Question: I'm working a few things right now, and this just won't work!
Basically what I'm trying to do is put a black opaque "screen" over my image so it's not as bright and you can read what the text on top of the image says.
Example featured here:

This is what I have currently.
'''
<div class="overlay">
<span class="front-coffee block"></span>
<p class="center">Coffee Shop</p>
</div>
div.overlay{background: black; z-index: 5; width:100%; height:100%;}
.block { display: block; }
div.popularCategory p{font-size: 24pt; color: white; margin-top:-50px}
span.front-coffee{background:url('../img/categories/coffee.jpg') no-repeat center; zoom:0.65; width:100%; height:100%; z-index: 4}
'''
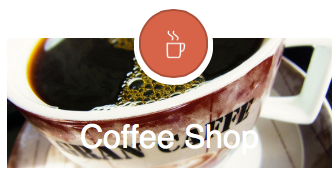
Answer: If I got you correctly then you can just try blurring the photo a little that the text doesn't show up to the user however this approach and your approach aswell may be changed through firebug or any other thing like that and make the text visible to the user so this is somewhat insecure. The best way I think to fix that is to edit the photo and add the overlay maunally so that no one could ever see the original image.
So here's how to blur the photo(<URL>:
'''
img {
width:367;
height:459px;
-webkit-filter: blur(3px); //change the value according to what suits the best
-moz-filter: blur(3px); //change the value according to what suits the best
-o-filter: blur(3px); //change the value according to what suits the best
-ms-filter: blur(3px); //change the value according to what suits the best
filter: blur(3px); //change the value according to what suits the best
}
'''